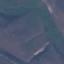
Land use / land cover class: Pasture